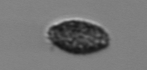
Label: Pseudochattonella_farcimen